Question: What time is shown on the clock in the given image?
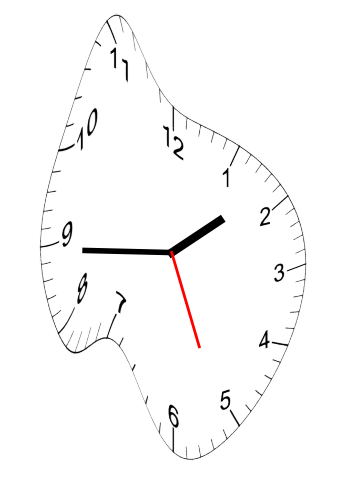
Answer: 01:44:26